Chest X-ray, PA view. Patient: 38 years old, sex M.
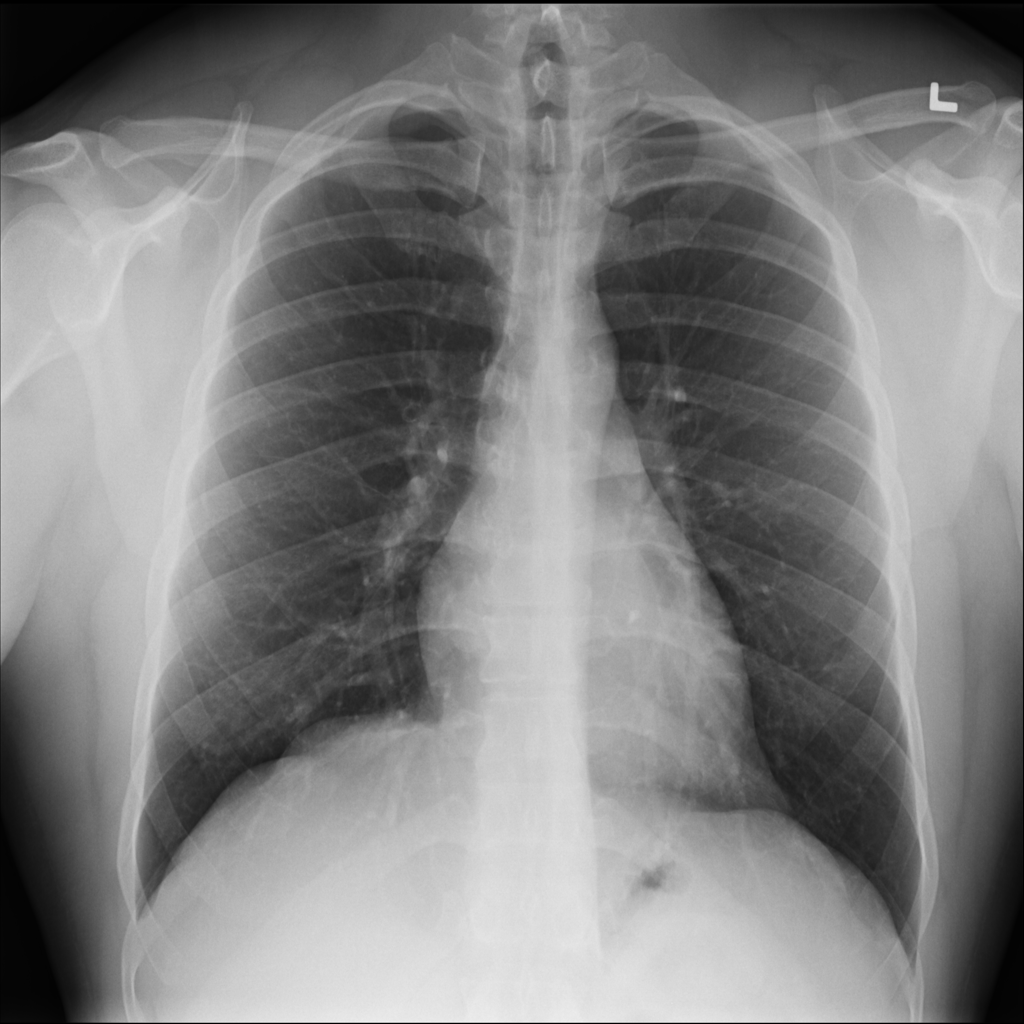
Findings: No Finding